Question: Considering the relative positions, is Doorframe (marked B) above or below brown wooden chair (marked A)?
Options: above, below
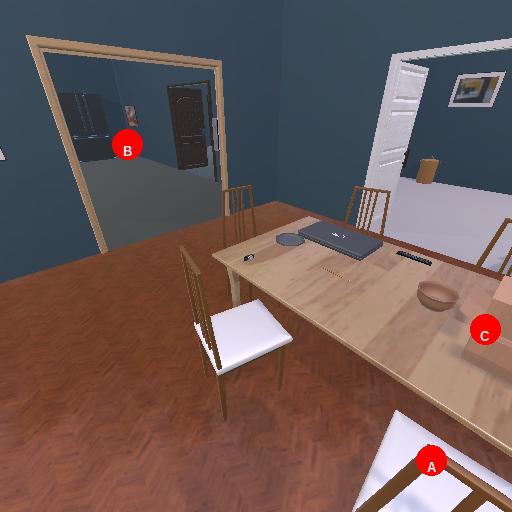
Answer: above